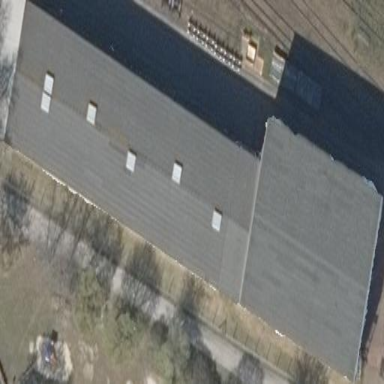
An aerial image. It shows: Industrial building.